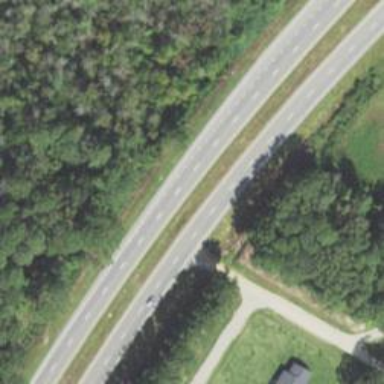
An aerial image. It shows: Trunk highway.